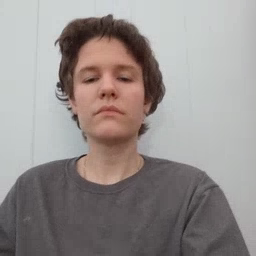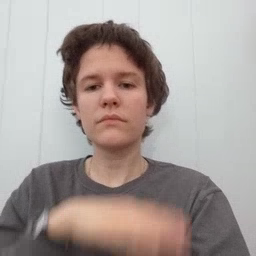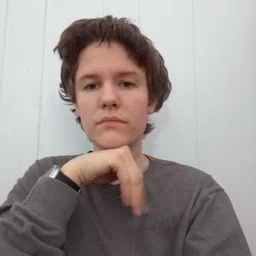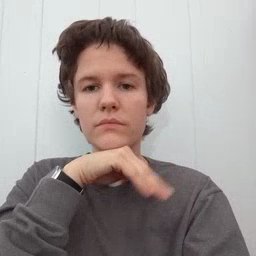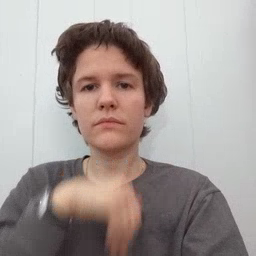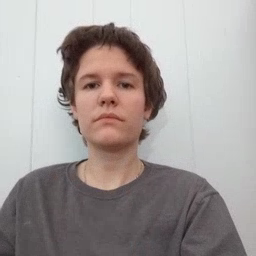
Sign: pig